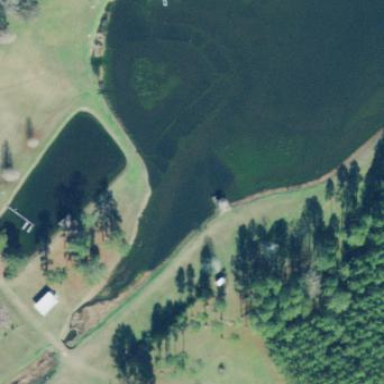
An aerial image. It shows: Pond with natural water.